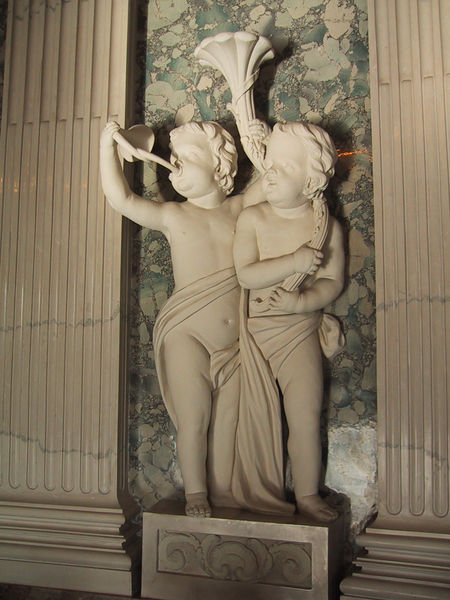
Titel: Kuppelsaal in Schloß Benrath
Standort: Düsseldorf, Schloß Benrath (EU - D - NRW)
Schlagwörter: nackt, weiß, grün, marmor, mund, säulen, tuch, gesichter, barock, sockel, horn, hände, haare, lippen, kinder, engel, skulptur, statue, füße, zwei, pilaster, columns, hands, white, arm, hair, old, stuck, oberkörper, geschwister, foto, angel, angels, naked, nude, nudity, stone, ear, head, frei, child, eyes, feet, händee, putten, chin, mouth, scarf, plaster, sculpture, rillen, children, cherub, drapery, marble, gegenstände, music, renaissance, trompete, statues, museum, cloth, antiquity, kids, standing, trumpet, base, babies, protzig, sculptures, marbel, twins, kanulliert, trupet, navels, mabel